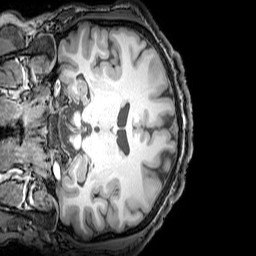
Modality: T1w
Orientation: coronal
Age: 25
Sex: male
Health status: healthy
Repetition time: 0.081 s
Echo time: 0.037 s